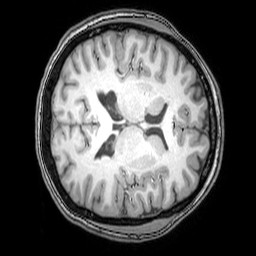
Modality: T1w
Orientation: axial
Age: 22
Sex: female
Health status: healthy
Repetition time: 0.081 s
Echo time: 0.037 s